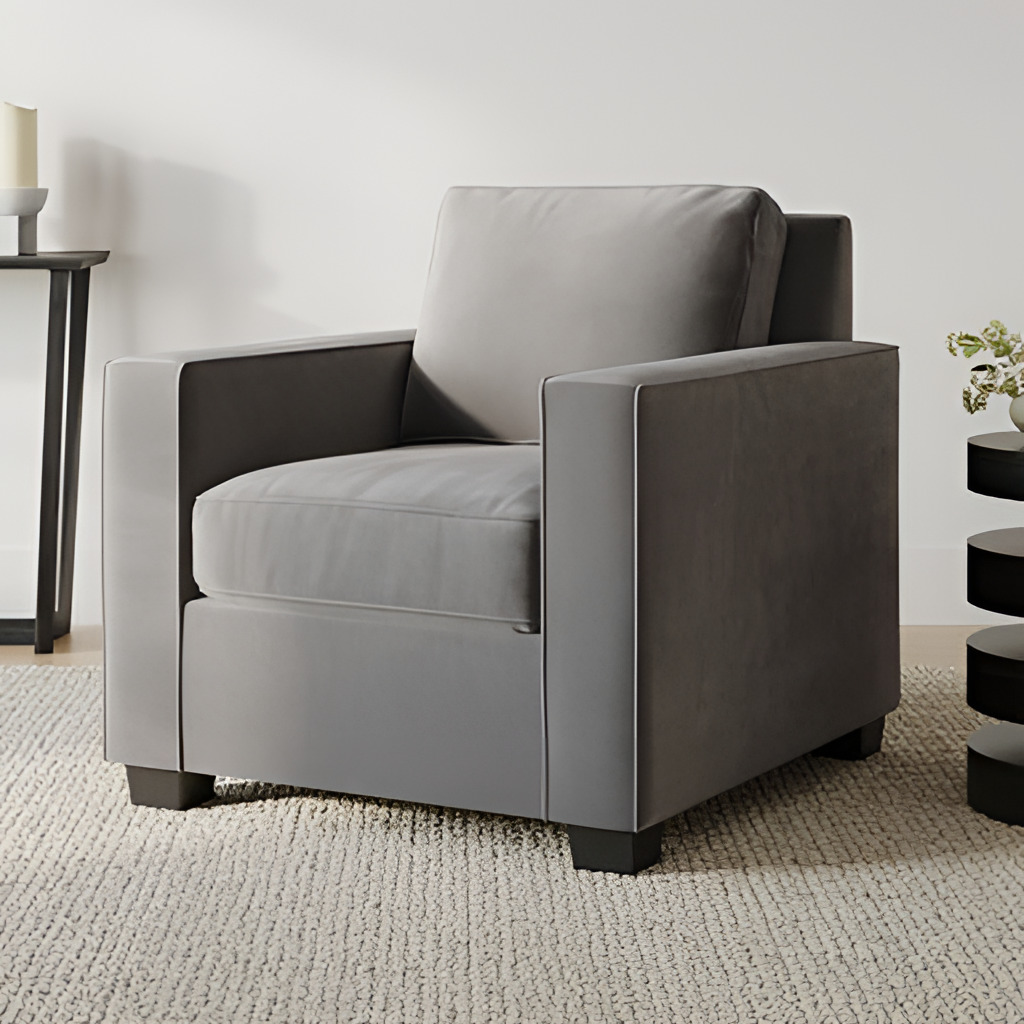
living room, fabric armchair, beige paint wallpaper, with solid pattern, modern, beige rug flooring, with woven pattern